Aerial crown-view tile of a tropical tree (Barro Colorado Island, Panama), acquired 20250915:
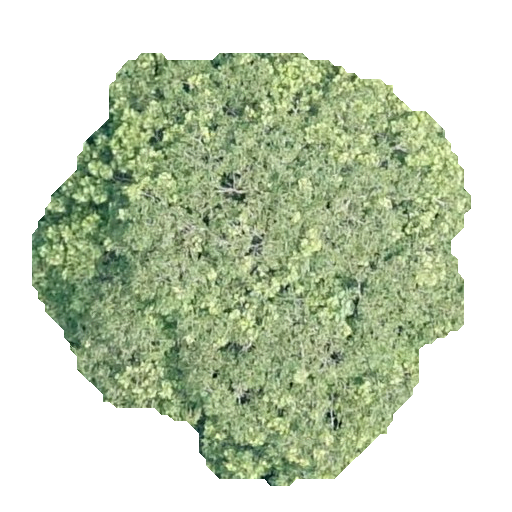
Species: Dipteryx oleifera
GBIF accepted scientific name: Dipteryx oleifera
Crown area: 200.181 m²